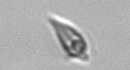
Label: Oxytoxum